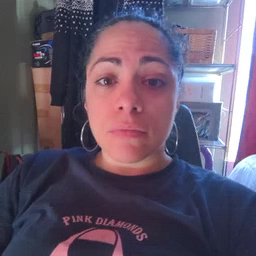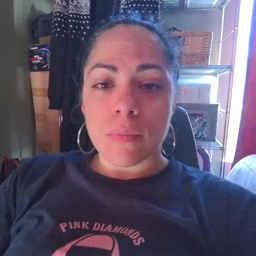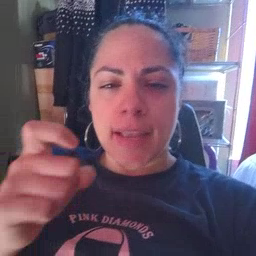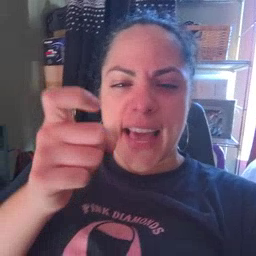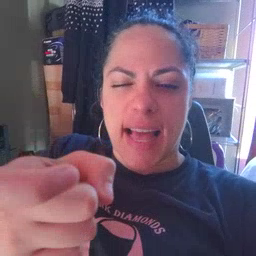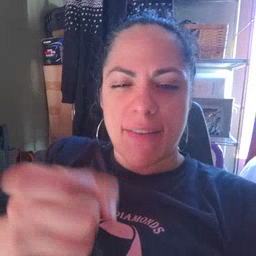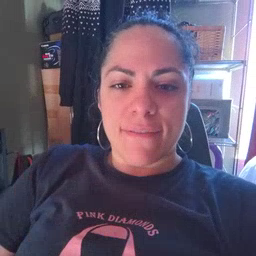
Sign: gift